Current action and preconditions to check: trajectory_clear

Your task: For each precondition in the list above, predict whether it will hold at this action.

Consider the current scene as observed from the mobile robot's camera, and analyze the predicted future states of all dynamic agents (e.g., people, animals, vehicles, or any moving entities) within the NEXT SECOND.

IMPORTANT: Only answer "very likely" if you are absolutely certain—based on strong, clear evidence—that a dynamic agent will violate the precondition in the predicted future state. Do NOT answer "very likely" for unlikely, ambiguous, or low-probability risks.

Ask yourself for each precondition: Is there a high probability, with clear and convincing evidence, that the predicted future states of any dynamic agent will interfere with the predicted future state of the currently executing action within the NEXT SECOND, causing that precondition to fail?

Assess the risk level based on these predictions. Use "likely" or "very likely" if motions create a clear risk of interference.

Use "neutral" or "improbable" if agents are nearby but their predicted paths are clearly diverging or non-conflicting.

Failure Risk Categories: "very improbable", "improbable", "neutral", "likely", "very likely"

Answer Format: Output ONLY the probability_of_failure value from these categories: "very improbable", "improbable", "neutral", "likely", "very likely"

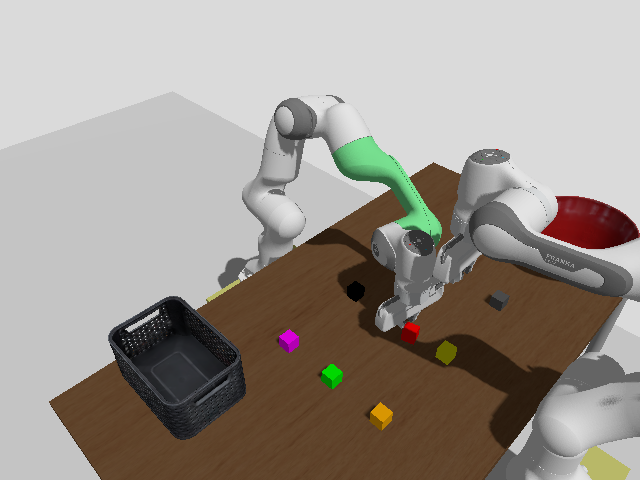

Answer: improbable